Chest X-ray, PA view. Patient: 57 years old, sex F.
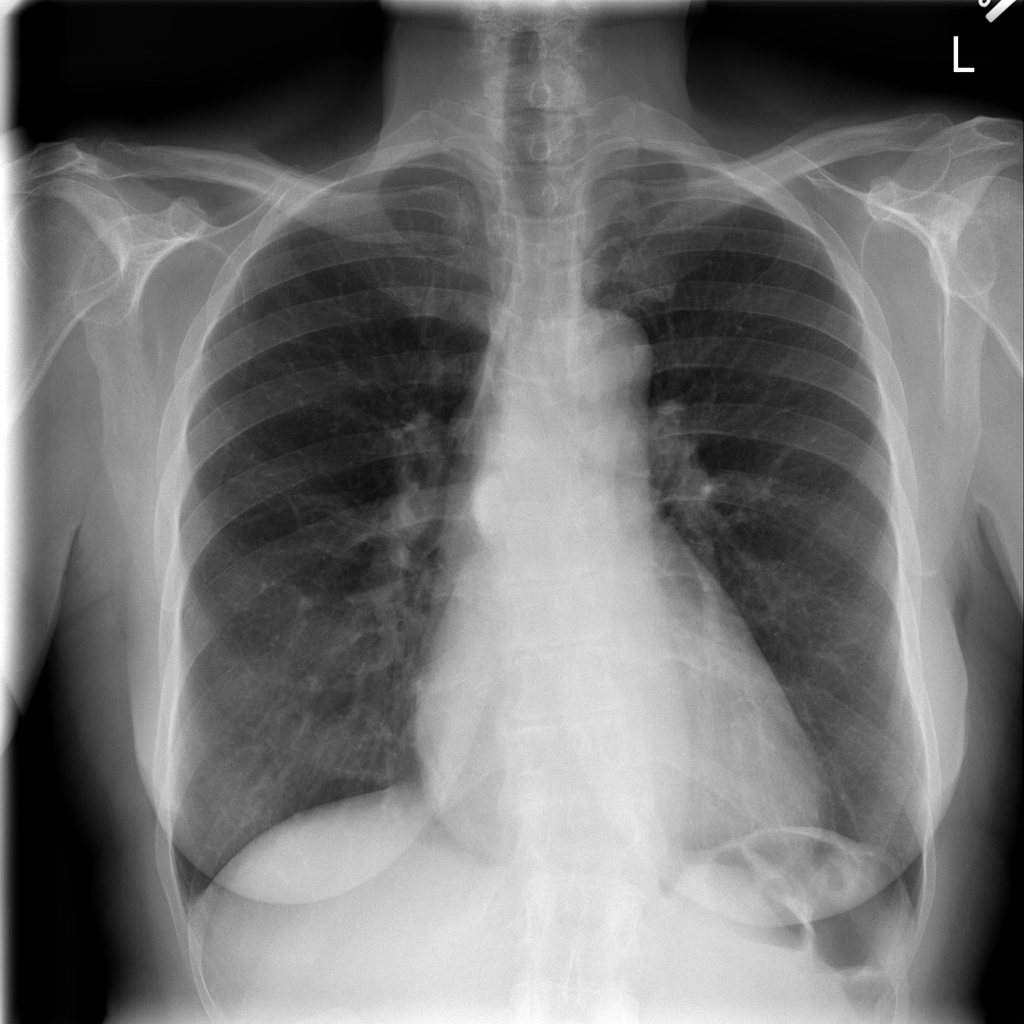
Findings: Cardiomegaly